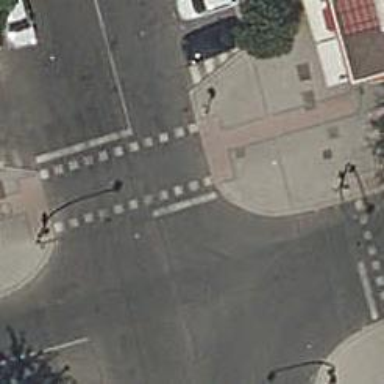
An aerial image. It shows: Crossing with traffic signals.